Question: So I have vc A & vc B. When I perform a push segue from A to B automatically creates a back button. This is great but I want to change the text color of this button to black with SetTitleTextAttributes.
From reading other questions relating to this I learned that you have to edit the back button that will appear in vc B in vc A. Somthing like this:
'''
this.NavigationController.NavigationItem.BackBarButtonItem.SetTitleTextAttributes (textAttrButton, UIControlState.Normal);
'''
On some questions they say to put this in the viewWillAppear others say just before you perform a segue to vc B. In both instances I get the following error:
> object reference not set to an instance of an object
This is on vc B:

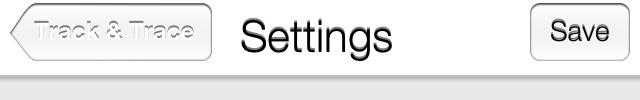
Answer: A better option is to use use 'UIAppearance' for this. Works for all 'UIBarButtonItems' in the entire app, but requires iOS.
'UIBarButtonItem.Appearance.SetTitleTextAttributes(new TextAttributes { TextColor = UIColor.Black }, UIControlState.Normal);'